Question: Can anyone explain why UICollectionViewFlowLayout is adding extra space before the first section header in the following? The yellow border is the 'UICollectionView' frame. The blue borders are the 'UICollectionReusableView' section header frames:

The extra space is only appearing above the section header, which is odd.
As far as I can tell, I'm zeroing everything out. This is how I instantiate the flow layout and collection view:
'''
UICollectionViewFlowLayout *flowLayout = [[UICollectionViewFlowLayout alloc] init];
flowLayout.itemSize = [BCFriendCell defaultSize];
flowLayout.minimumInteritemSpacing = 0.0f;
flowLayout.minimumLineSpacing = 0.0f;
flowLayout.headerReferenceSize = CGSizeMake(kScreenWidth, 63.0f);
flowLayout.footerReferenceSize = CGSizeZero;
flowLayout.sectionInset = UIEdgeInsetsZero;
CGRect collectionViewFrame = ...
collectionView = [[UICollectionView alloc] initWithFrame:collectionViewFrame collectionViewLayout:flowLayout];
collectionView.contentInset = UIEdgeInsetsZero;
[self.view addSubview:collectionView];
NSLog(@"contentOffset: %@", NSStringFromCGPoint(collectionView.contentOffset));
'''
That last logging line prints out the expected
'''
2014-09-30 19:23:28.974 MyApp[4468:60b] contentOffset: {0, 0}
'''
Thanks for the help.
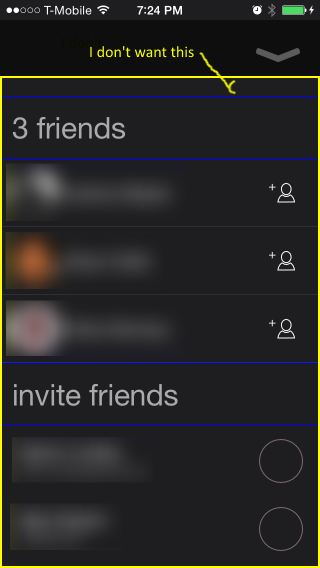
Answer: Turns out setting
'myViewController.automaticallyAdjustsScrollViewInsets = NO;'
fixed this problem. Note that this property is set on the , not the scroll view. Apparently the View Controller is attempting to account for the status bar by automatically adding 20 points of top content inset.
What's odd about this is that my view controller is a regular 'UIViewController' a 'UIScrollViewController'. So somehow the view controller is detecting that it contains a 'UIScrollView' and serriptitiously changing the content insets. And this behavior is on by default.
For more info see the <URL>.